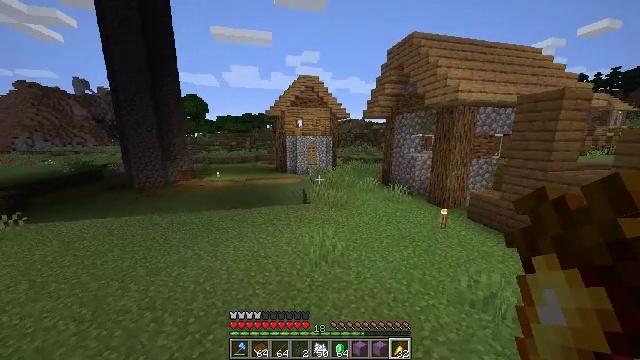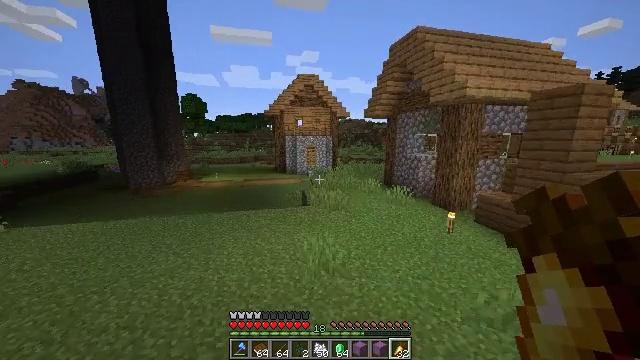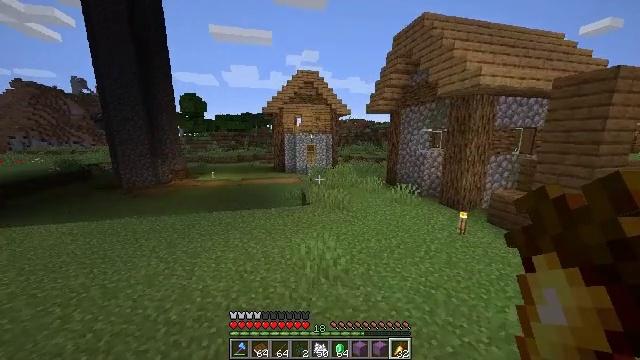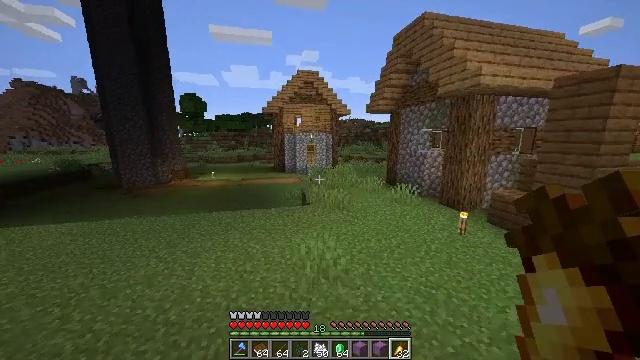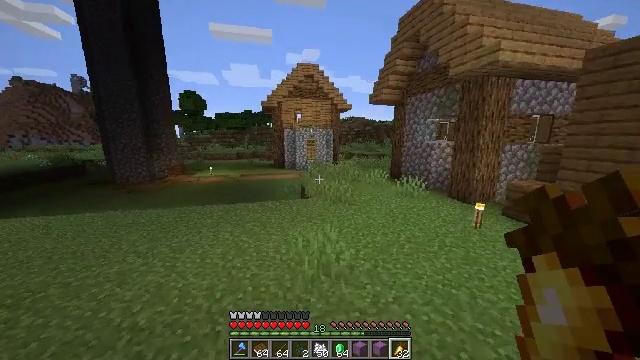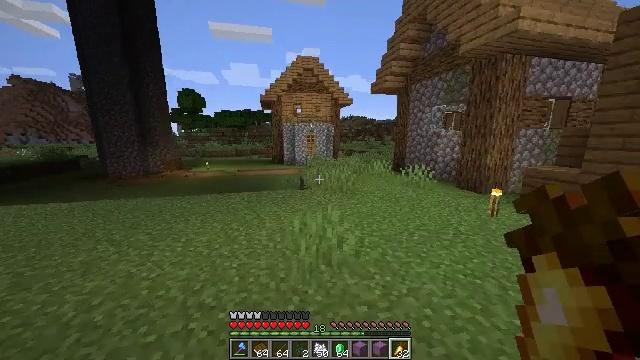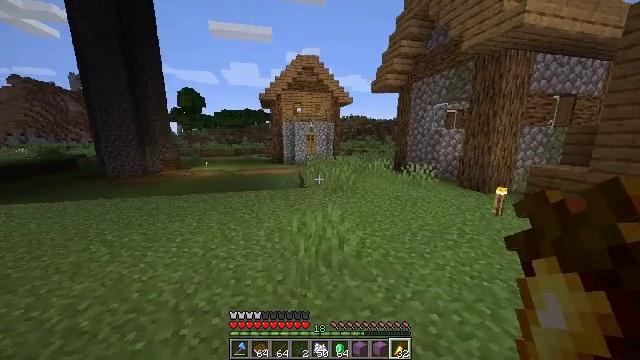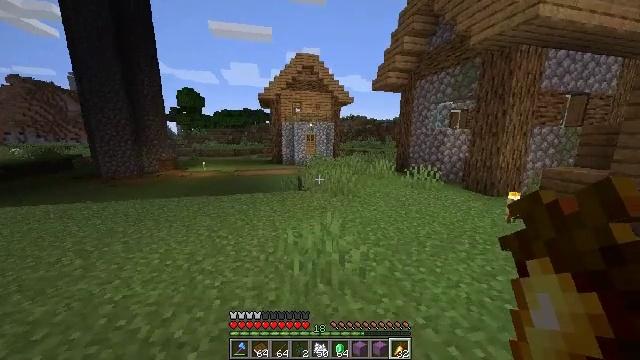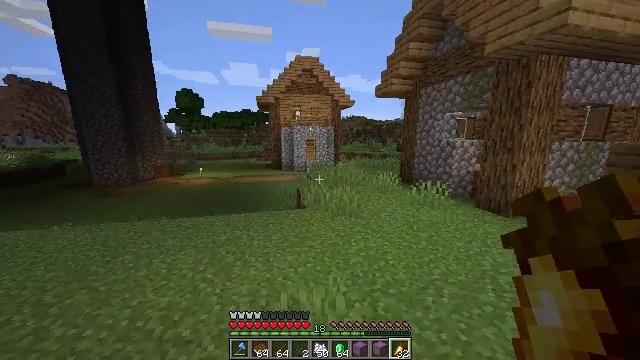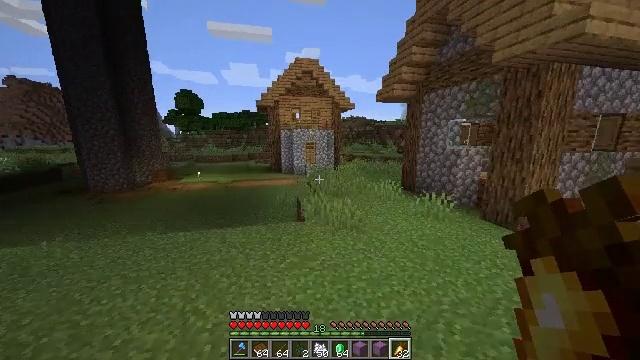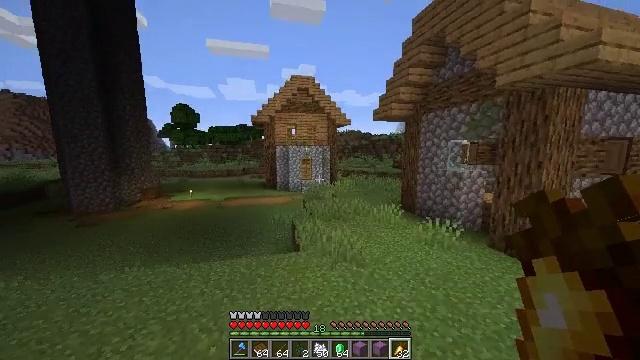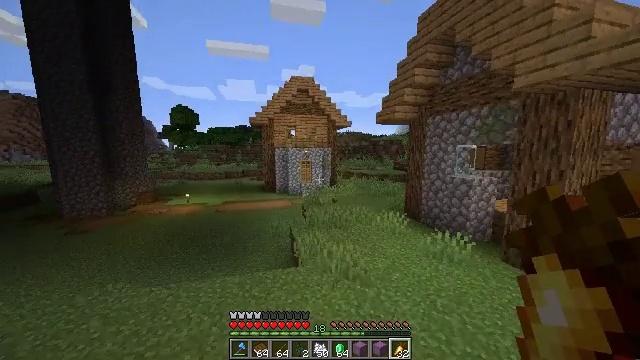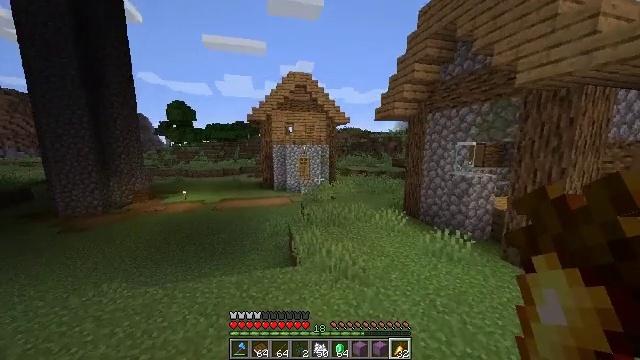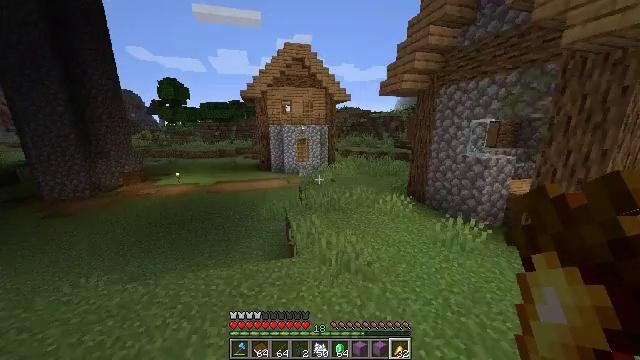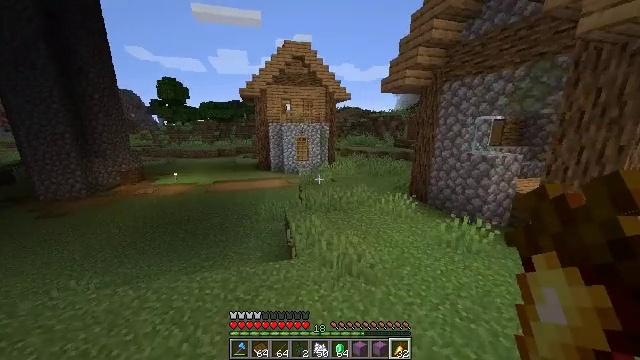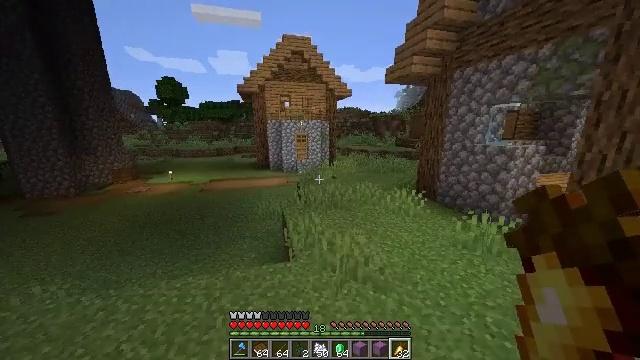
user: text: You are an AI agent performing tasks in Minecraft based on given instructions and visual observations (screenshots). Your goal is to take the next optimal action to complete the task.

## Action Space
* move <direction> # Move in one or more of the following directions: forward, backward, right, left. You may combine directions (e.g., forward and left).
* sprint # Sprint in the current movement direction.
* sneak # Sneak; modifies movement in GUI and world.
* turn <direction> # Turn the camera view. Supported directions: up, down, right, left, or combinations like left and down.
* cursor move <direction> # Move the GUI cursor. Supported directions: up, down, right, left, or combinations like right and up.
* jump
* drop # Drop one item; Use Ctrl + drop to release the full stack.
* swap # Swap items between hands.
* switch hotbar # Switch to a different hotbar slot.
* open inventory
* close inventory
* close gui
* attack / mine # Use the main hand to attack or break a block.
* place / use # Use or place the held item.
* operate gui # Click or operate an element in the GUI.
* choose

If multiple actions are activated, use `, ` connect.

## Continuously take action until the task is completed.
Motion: motion action
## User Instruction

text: To get diamond leggings, use the crafting table with diamonds.
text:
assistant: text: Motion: move forward, sprint, jump
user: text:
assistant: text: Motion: move forward, sprint, jump
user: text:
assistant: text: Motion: move forward, sprint, jump
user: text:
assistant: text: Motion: move forward, sprint, jump
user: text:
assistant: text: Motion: move forward, sprint, jump
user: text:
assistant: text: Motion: move forward, sprint, jump
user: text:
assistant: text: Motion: move forward, sprint, jump
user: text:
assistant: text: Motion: move forward, sprint, jump
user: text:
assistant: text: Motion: move forward, sprint, jump
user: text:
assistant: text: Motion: move forward, sprint, turn right and up, jump
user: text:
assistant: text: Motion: move forward, sprint, jump
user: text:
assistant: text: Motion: move forward, sprint, jump
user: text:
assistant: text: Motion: move forward, sprint, turn down, jump
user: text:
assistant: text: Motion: move forward, sprint, jump
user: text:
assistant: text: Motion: move forward, sprint, jump
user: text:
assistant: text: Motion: move forward, sprint, turn up, jump
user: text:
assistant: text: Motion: move forward, sprint, turn right and up, jump
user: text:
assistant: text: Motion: move forward, sprint, turn right and up, jump
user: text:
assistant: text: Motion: move forward, sprint, turn right and up, jump
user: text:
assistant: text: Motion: move forward, sprint, turn right and up, jump
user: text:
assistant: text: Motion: move forward, sprint, turn right and up, jump
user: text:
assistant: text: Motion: move forward, sprint, turn down, jump
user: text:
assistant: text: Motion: move forward, sprint, turn left and down, jump
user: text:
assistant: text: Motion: move forward, sprint, turn left and down, jump
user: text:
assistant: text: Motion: move forward, sprint, turn left and down, jump
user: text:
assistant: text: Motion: move forward, sprint, turn left and down, jump
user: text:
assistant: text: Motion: move forward, sprint, turn down, jump
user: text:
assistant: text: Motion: move forward, sprint, turn down, jump
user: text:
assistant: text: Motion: move forward, sprint, turn down, jump
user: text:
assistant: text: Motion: move forward, sprint, turn right and down, jump